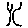
Label: tree